Interaction volume radius: 5 \u00c5
Interaction volume height: 25 \u00c5
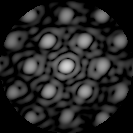
Disorder parameter: 0.2979